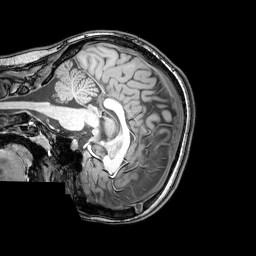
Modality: T1w
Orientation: sagittal
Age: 22
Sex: female
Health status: healthy
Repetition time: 0.081 s
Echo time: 0.037 s